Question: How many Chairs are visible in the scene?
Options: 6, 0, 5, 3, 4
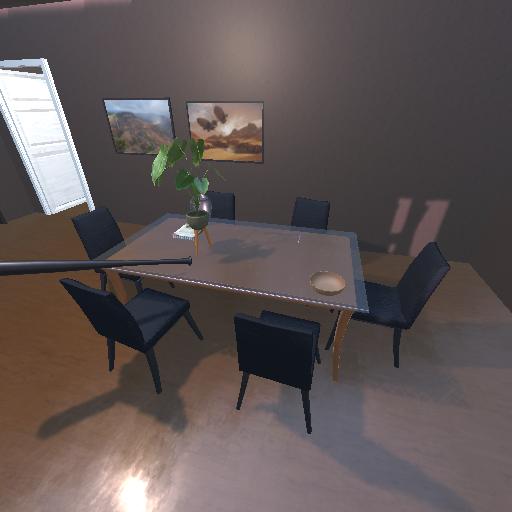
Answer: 6